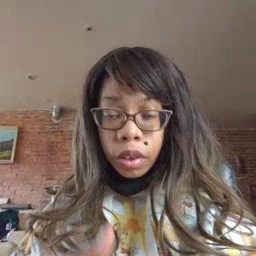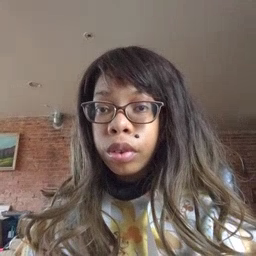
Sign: brother